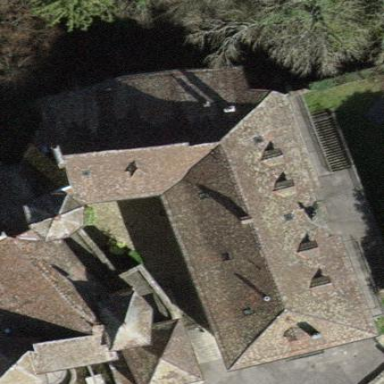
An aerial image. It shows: Historic castle building.